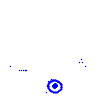
Particle: electron